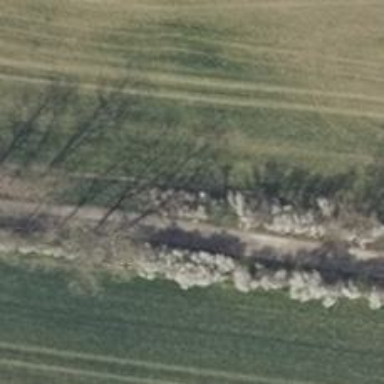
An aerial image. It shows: Row of deciduous broadleaved trees.